Question: I need to add Facebook OpenGraph "like" buttons to an existing site that was not designed with this feature in mind. The problem is that the LIKE buttons fit in OK, but the comment widget is larger than its container, which is of a fixed size. Because all of the FB code happens in an Iframe, what are my options to control where it appears on my page?

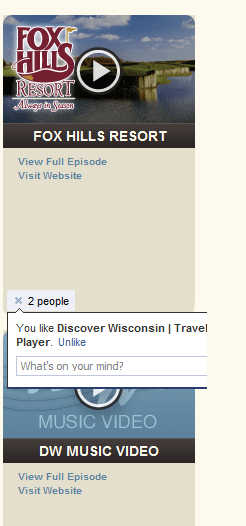
Answer: I haven't integrated this particular FB like functionality but I have used others like the fan box. There's usually some inline CSS included in the '<iframe>' that you can tweak.
Could you post the HTML & CSS that is being used?